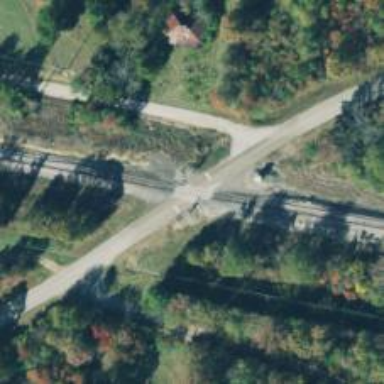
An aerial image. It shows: Railway track.